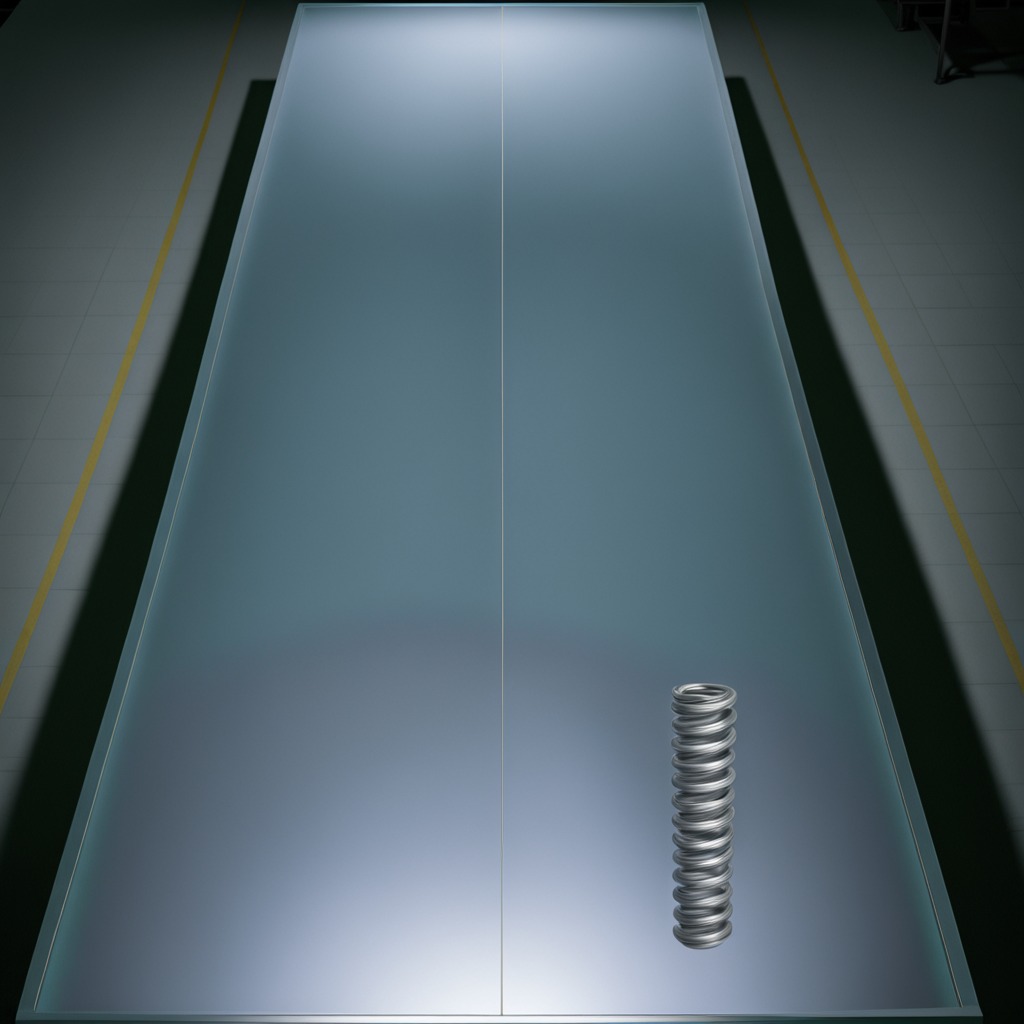
A coiled metal spring lies on the clean empty table in a railway signal maintenance room.